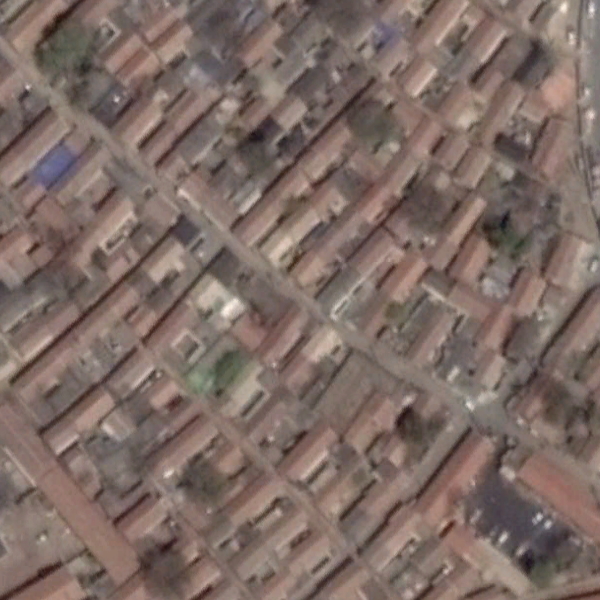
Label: DenseResidential